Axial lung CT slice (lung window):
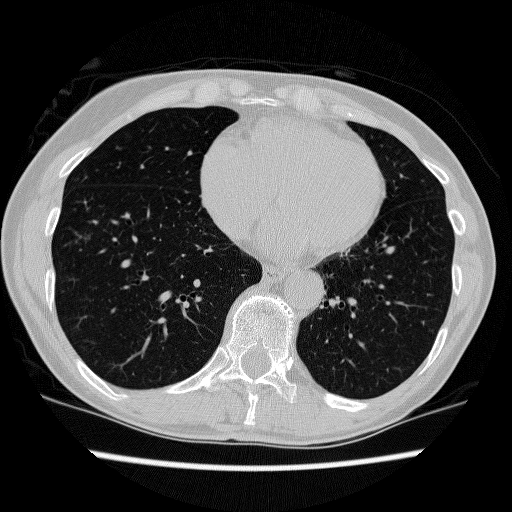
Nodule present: no